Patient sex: M
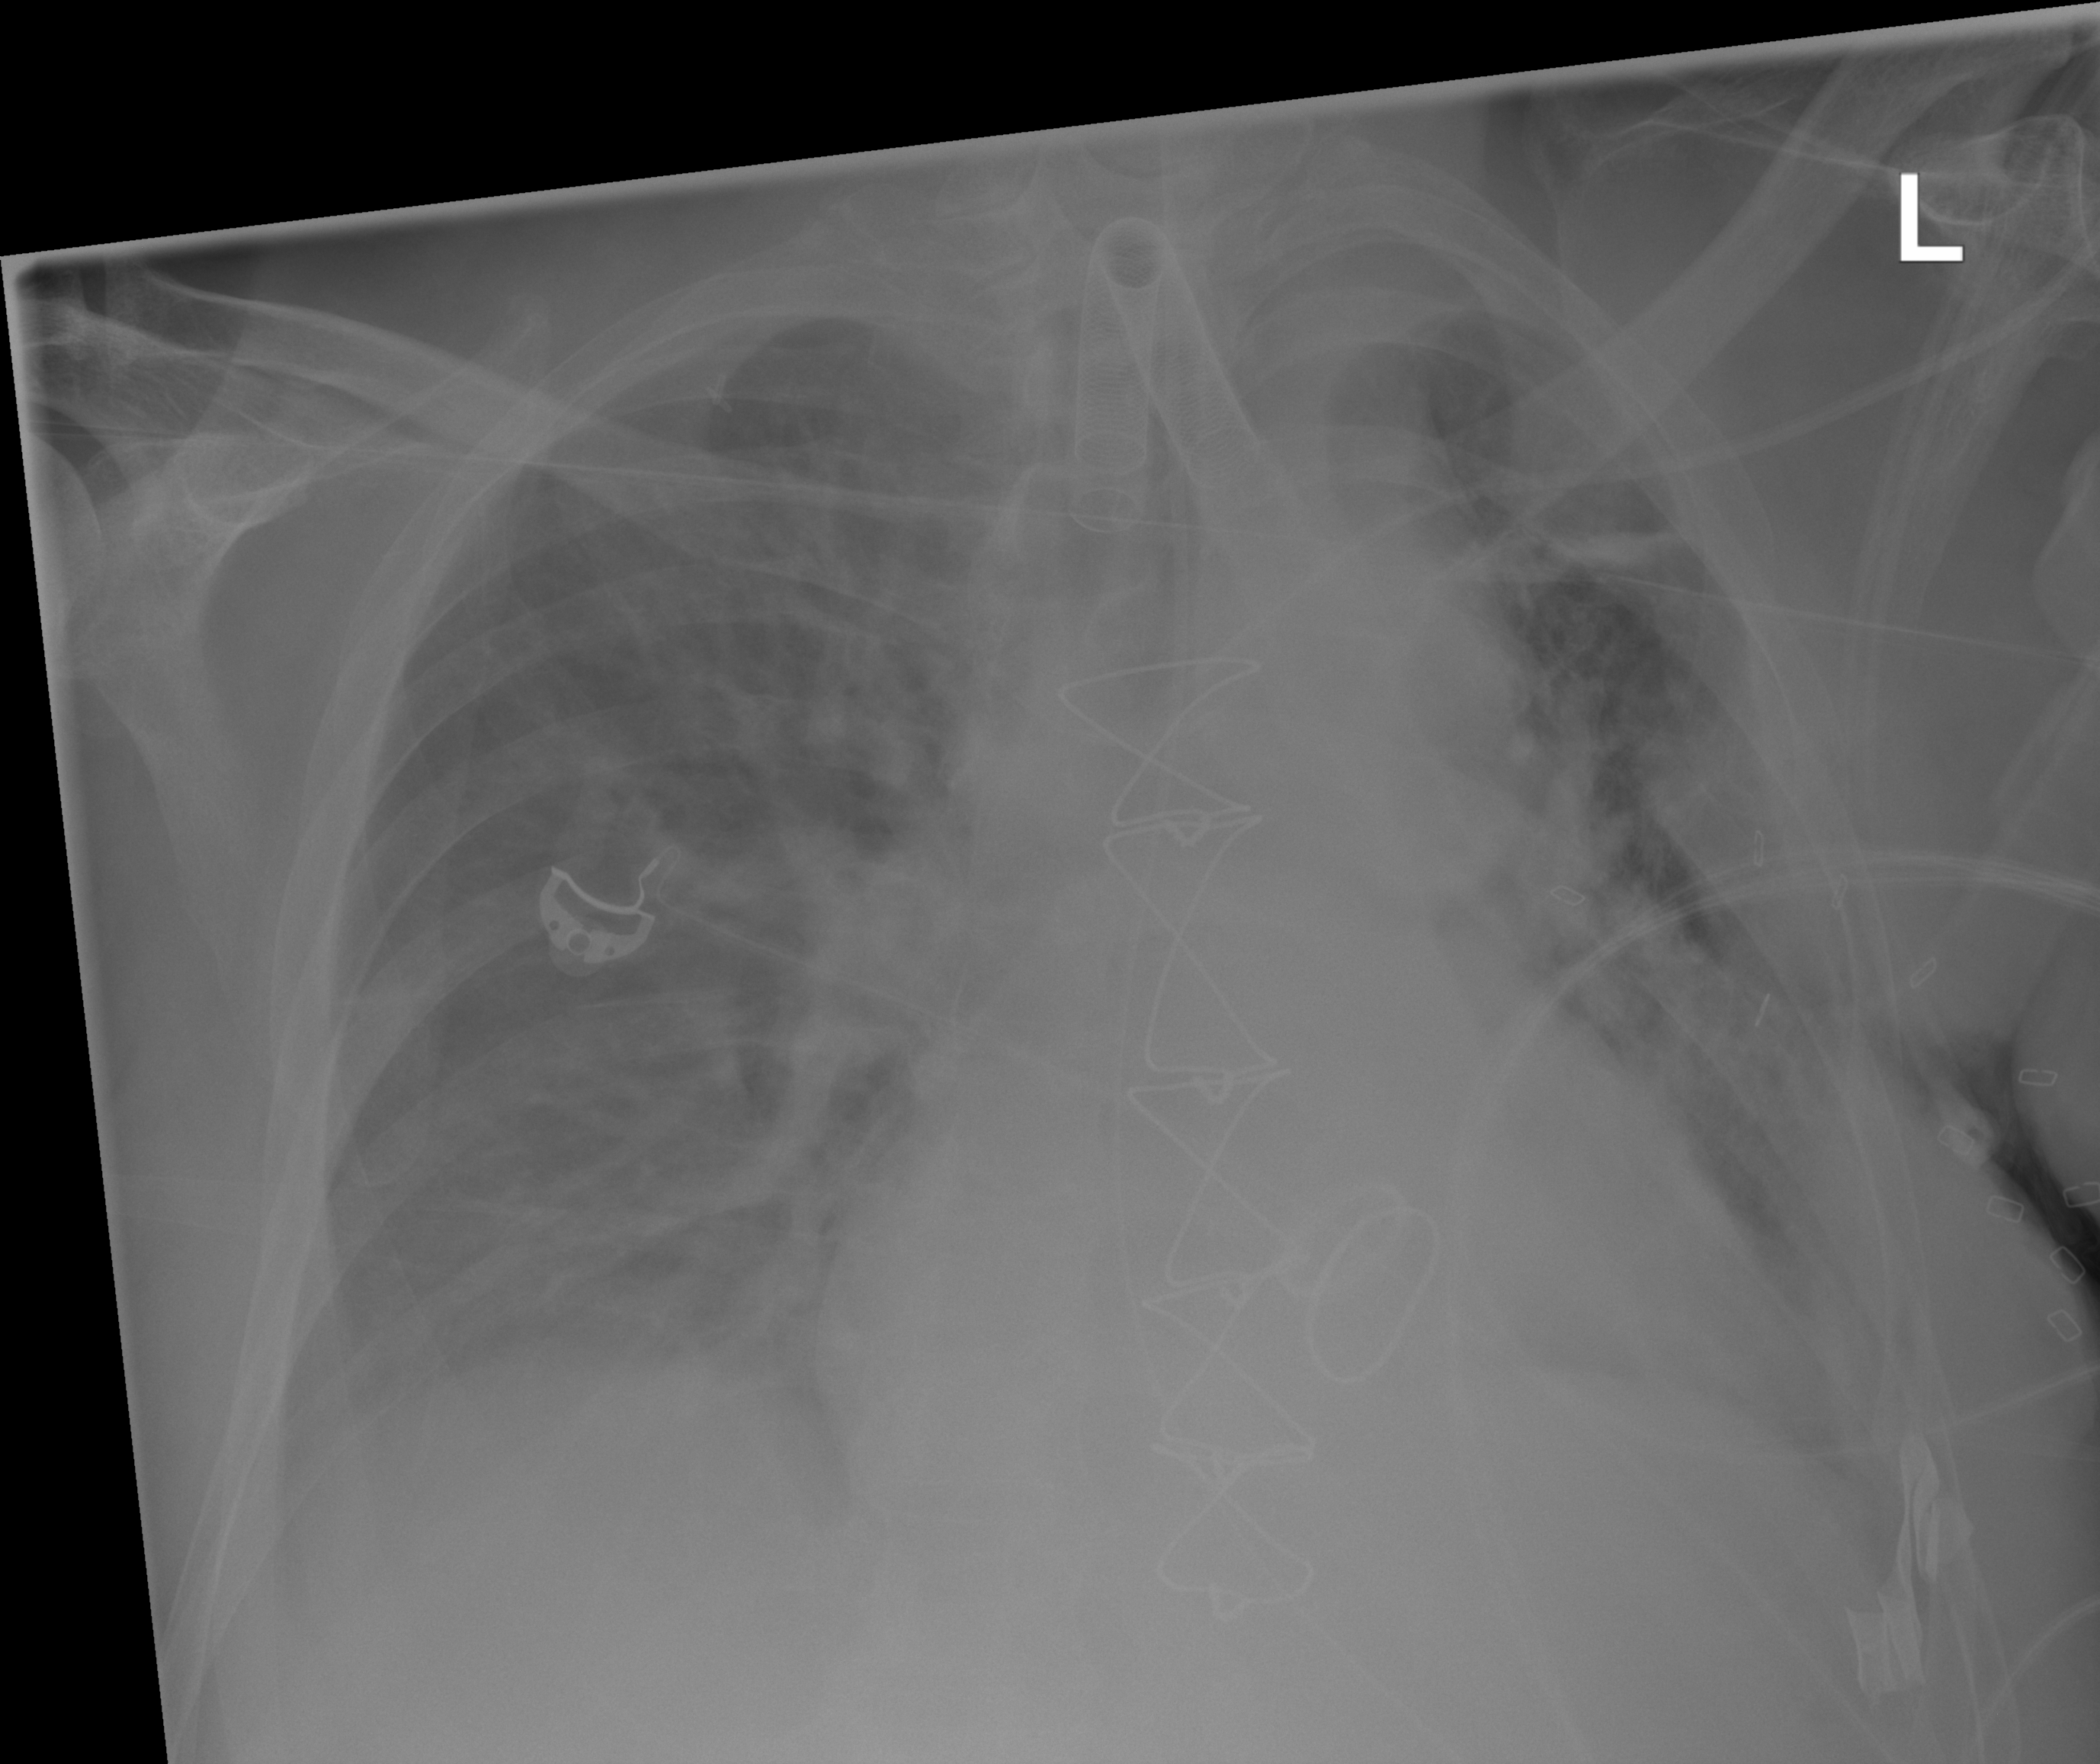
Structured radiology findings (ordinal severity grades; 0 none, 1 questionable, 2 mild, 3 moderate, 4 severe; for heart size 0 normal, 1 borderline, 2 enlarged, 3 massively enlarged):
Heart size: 2
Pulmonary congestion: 2
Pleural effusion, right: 2
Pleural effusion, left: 3
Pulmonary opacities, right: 2
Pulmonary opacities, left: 3
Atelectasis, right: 3
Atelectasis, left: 2